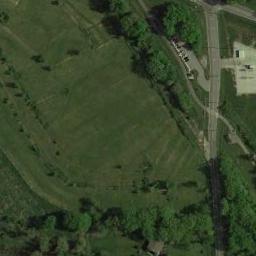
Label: meadow